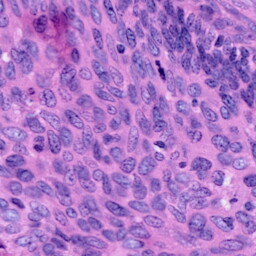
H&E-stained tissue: Cervix